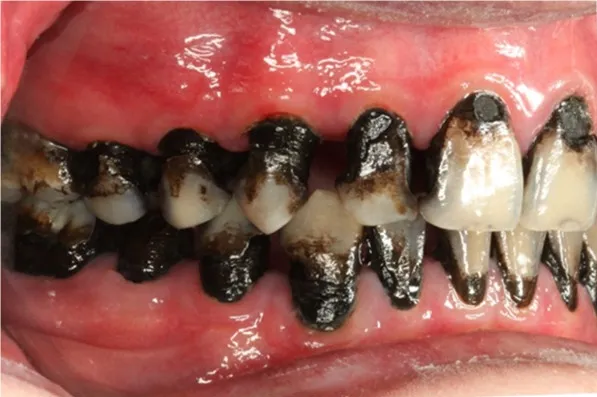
Left buccal view after SDF treatment.
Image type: medical_photograph (oral_photograph)